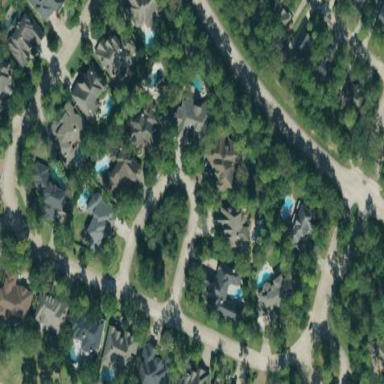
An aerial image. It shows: Residential area within neighborhood.